Question: I have generated 'StoreManagerController' for my solution. Visual Studio 2013 generated such
'StoreManager/Index.cshtml view'
'''
@model IEnumerable<MvcMusicStore.Models.Album>
@{
ViewBag.Title = "Index";
}
<h2>Index</h2>
<p>
@Html.ActionLink("Create New", "Create")
</p>
<table>
<tr>
<th>
@Html.DisplayNameFor(model => model.Genre.Name)
</th>
<th>
@Html.DisplayNameFor(model => model.Artist.Name)
</th>
<th>
@* @Html.DisplayNameFor(model => model.Title)*@
TITLE
</th>
<th>
@Html.DisplayNameFor(model => model.Price)
</th>
<th></th>
</tr>
@foreach (var item in Model) {
<tr>
<td>
@Html.DisplayFor(modelItem => item.Genre.Name)
</td>
<td>
@Html.DisplayFor(modelItem => item.Artist.Name)
</td>
<td>
@Html.DisplayFor(modelItem => item.Title)
</td>
<td>
@Html.DisplayFor(modelItem => item.Price)
</td>
<td>
@Html.ActionLink("Edit", "Edit", new { id=item.AlbumId }) |
@Html.ActionLink("Details", "Details", new { id=item.AlbumId }) |
@Html.ActionLink("Delete", "Delete", new { id=item.AlbumId })
</td>
</tr>
}
</table>
'''
1.Why table header is generated by : '@Html.DisplayNameFor(model => model.Title)' not just 'Title' or at least '@Html.DisplayNameFor(model.Title)'.
2.Is 'DisplayNameFor' method returns name of the field, so for model => model.x it returns x? Is this something like reflection in Java?
3.Is lambda expression necessary here?
Result:
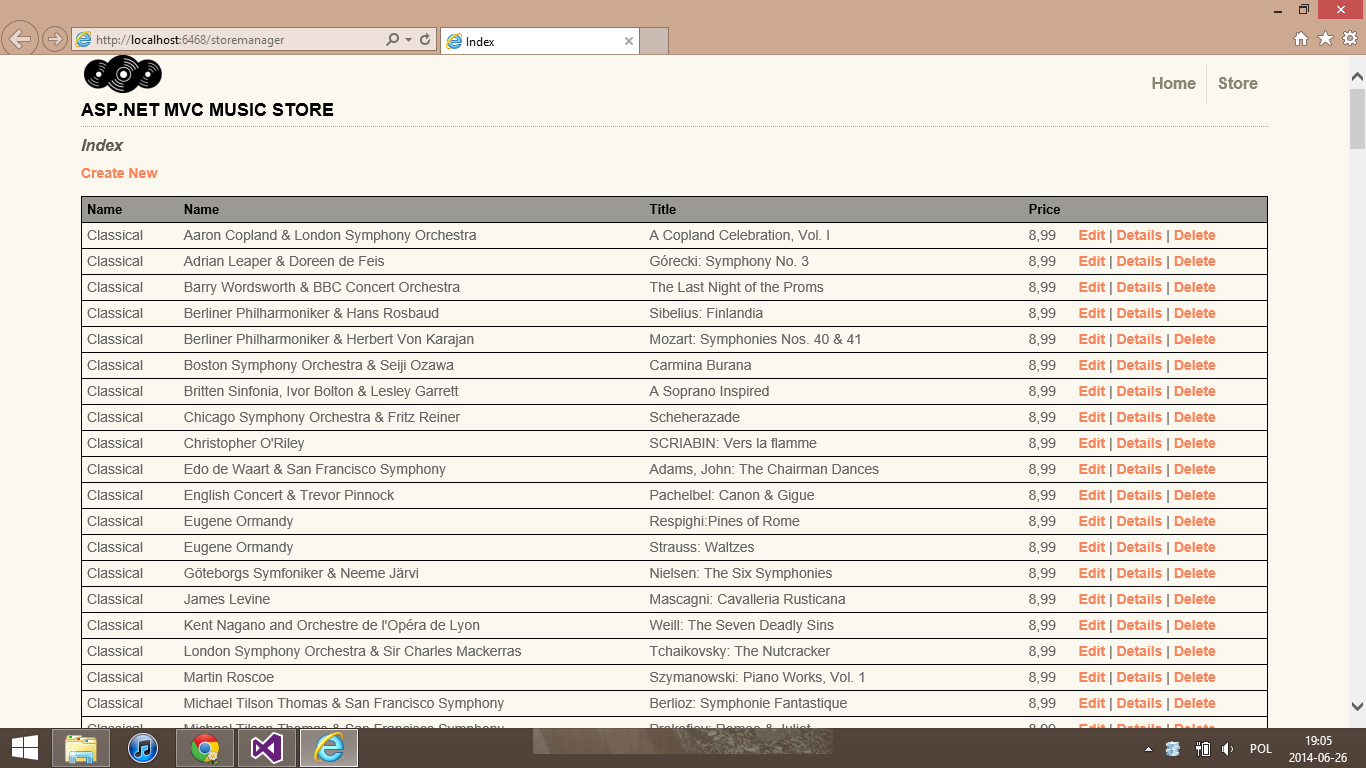
Answer: All your questions are basically a variation on the same one. 'DisplayNameFor' is used to return the user-facing name for a property. In the most basic of scenarios it's just going to return the property name itself, which wouldn't work without actually specifying the property name in the expression, so it's reasonable to ask, "why not just hard-code the name". The real benefit comes when you specify a display name for the property by adding something like:
'''
[Display(Name = "My Awesome Title")]
public string Title { get; set; }
'''
Now, it returns "My Awesome Title", instead of "Title", and if you later decide to change that display name to "My Super Awesome Title", you change it in just once place, and everywhere you've used 'DisplayNameFor', the value is automatically updated.
The expression is necessary for a lower-level reason. If you just passed 'model.Title', what would be passed would be the value of the property. The expression serves to pass the property, , which 'DisplayNameFor' then uses reflection on to get the appropriate display name.